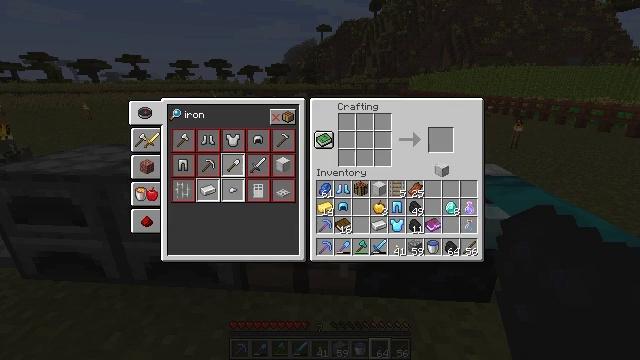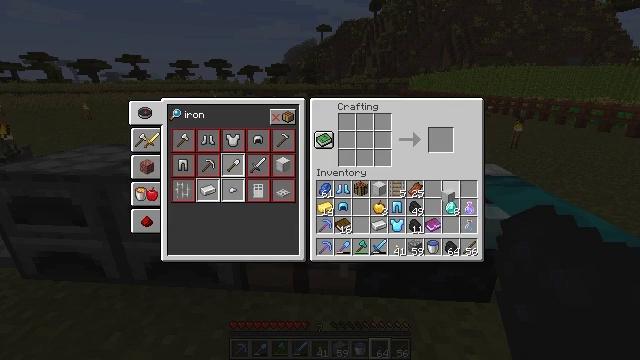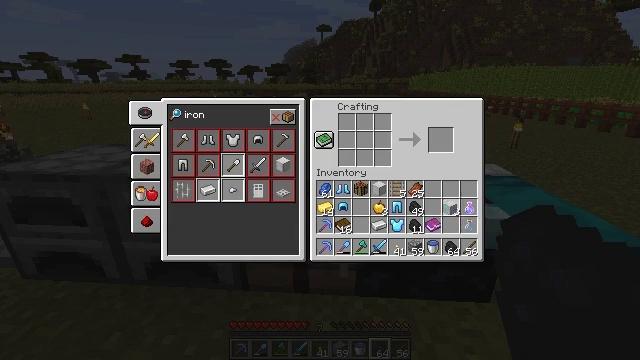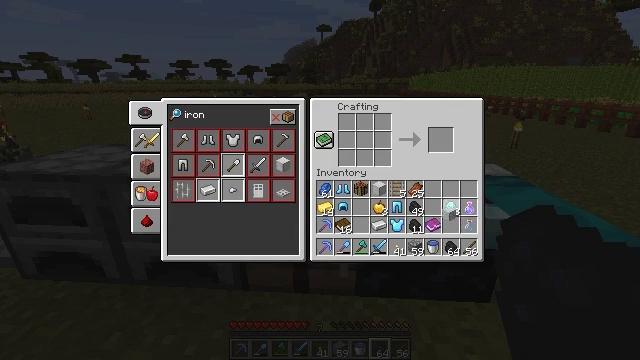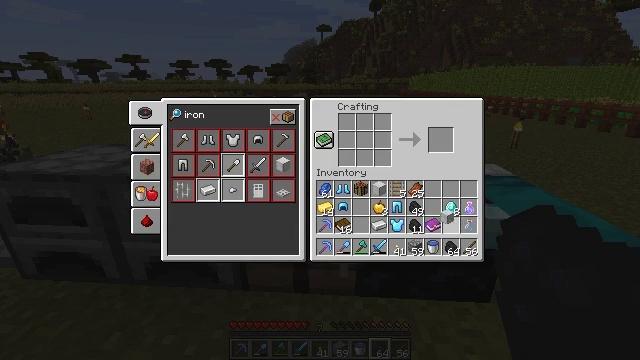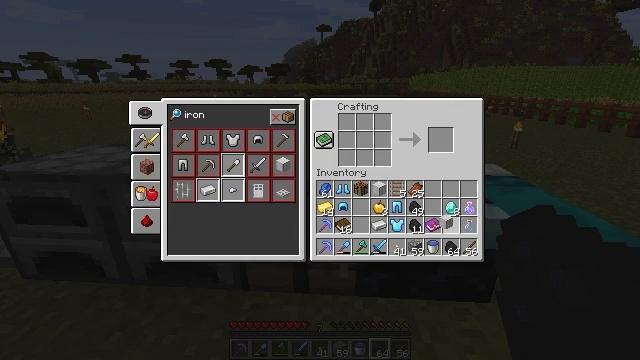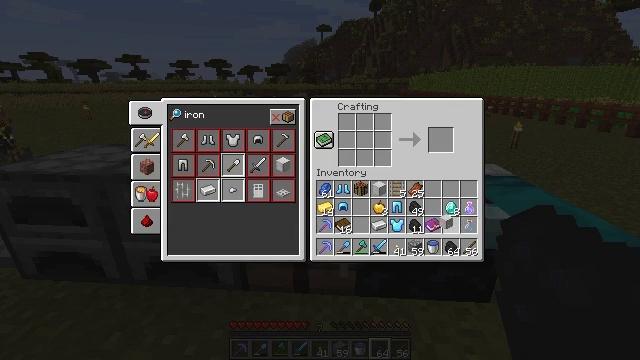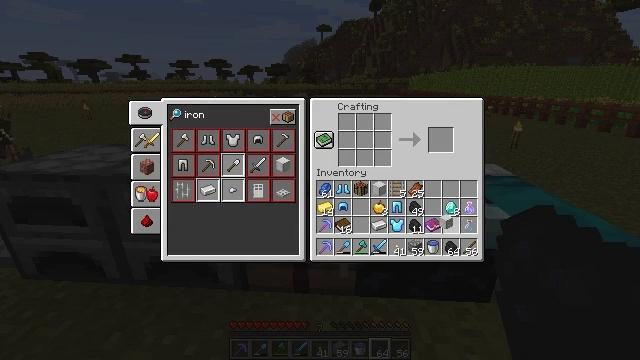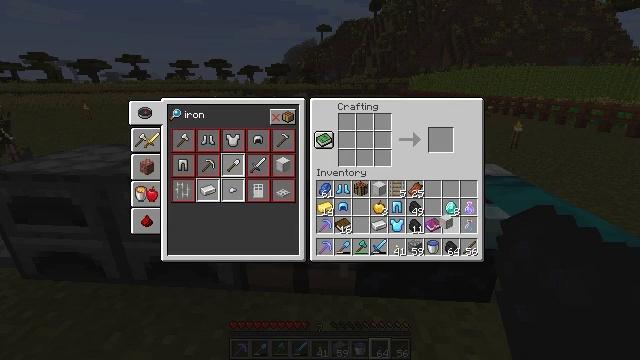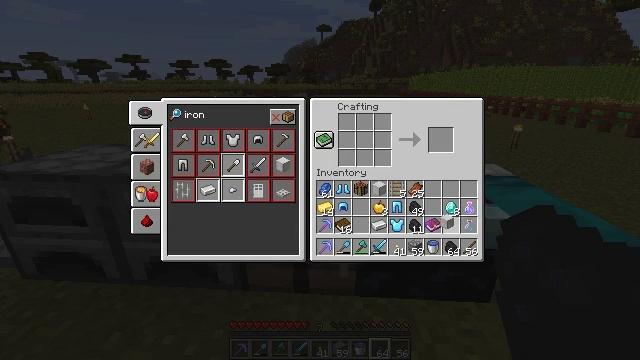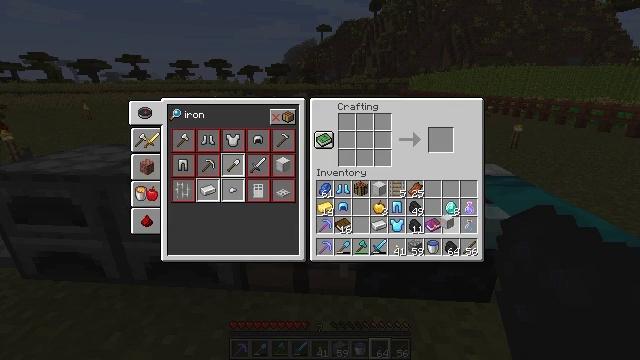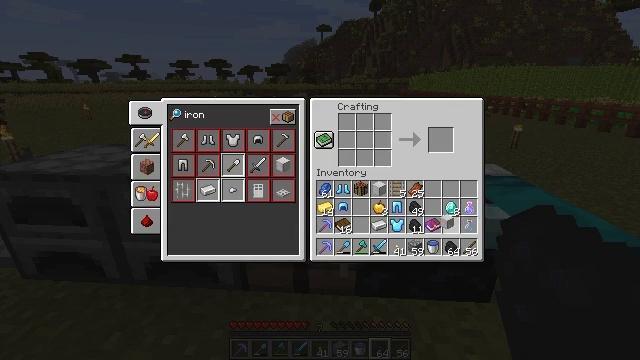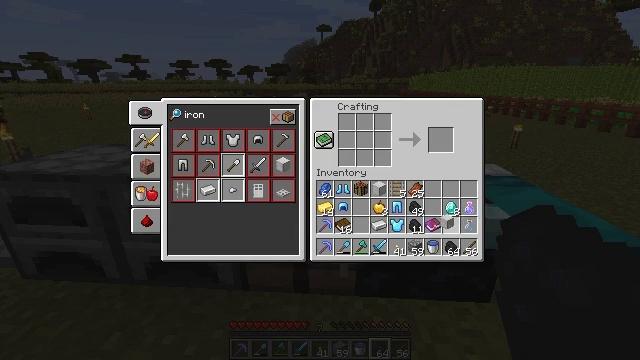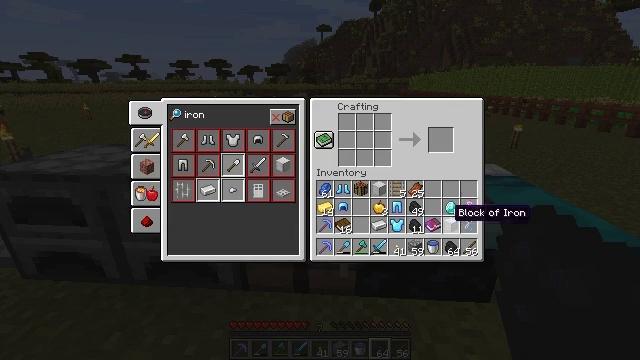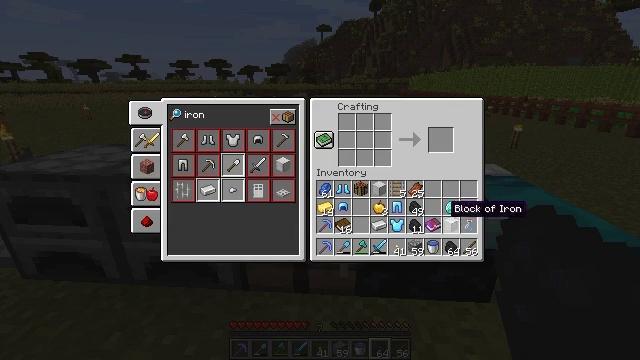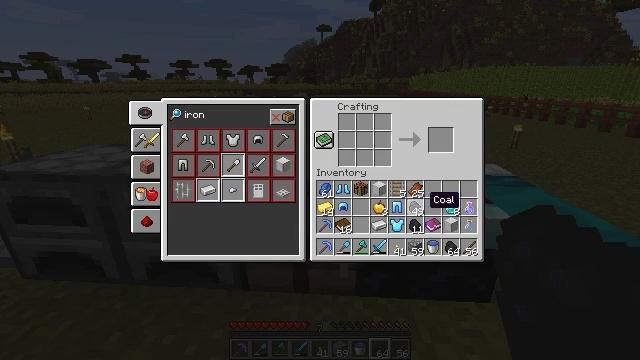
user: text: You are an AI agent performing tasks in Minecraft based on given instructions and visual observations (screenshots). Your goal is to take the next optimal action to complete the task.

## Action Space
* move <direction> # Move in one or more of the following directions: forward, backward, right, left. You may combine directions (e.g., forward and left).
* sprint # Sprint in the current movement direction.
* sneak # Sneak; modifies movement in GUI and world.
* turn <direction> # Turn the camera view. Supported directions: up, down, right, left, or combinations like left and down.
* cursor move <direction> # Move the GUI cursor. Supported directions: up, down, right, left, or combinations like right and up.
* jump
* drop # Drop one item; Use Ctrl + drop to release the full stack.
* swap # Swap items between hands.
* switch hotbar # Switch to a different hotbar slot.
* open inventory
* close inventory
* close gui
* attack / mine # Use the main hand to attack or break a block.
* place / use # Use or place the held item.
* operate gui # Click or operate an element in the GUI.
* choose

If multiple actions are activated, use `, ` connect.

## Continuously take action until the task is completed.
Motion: motion action
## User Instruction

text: Take spider eye, mushroom, and sugar to craft a fermented spider eye.
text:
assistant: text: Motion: cursor move down, open gui
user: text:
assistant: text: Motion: cursor move down
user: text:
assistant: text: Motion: no_op
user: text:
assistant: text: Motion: no_op
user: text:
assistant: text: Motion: no_op
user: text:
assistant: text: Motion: no_op
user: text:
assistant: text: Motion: no_op
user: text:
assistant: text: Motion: no_op
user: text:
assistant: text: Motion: no_op
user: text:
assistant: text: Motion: operate gui
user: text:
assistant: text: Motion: operate gui
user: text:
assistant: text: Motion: operate gui
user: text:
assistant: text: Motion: no_op
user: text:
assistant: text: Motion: no_op
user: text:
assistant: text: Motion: cursor move left and up
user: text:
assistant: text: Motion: cursor move left and up
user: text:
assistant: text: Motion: cursor move left and up
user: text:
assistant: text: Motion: cursor move left
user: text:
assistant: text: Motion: no_op
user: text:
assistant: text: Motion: cursor move left
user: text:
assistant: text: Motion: cursor move left and up
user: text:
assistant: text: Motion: cursor move left and up
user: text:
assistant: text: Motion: cursor move left and up
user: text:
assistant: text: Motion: cursor move left
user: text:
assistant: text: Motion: no_op
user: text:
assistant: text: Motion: no_op
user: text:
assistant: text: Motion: no_op
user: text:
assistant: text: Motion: no_op
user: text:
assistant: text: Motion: no_op
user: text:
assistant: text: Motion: no_op